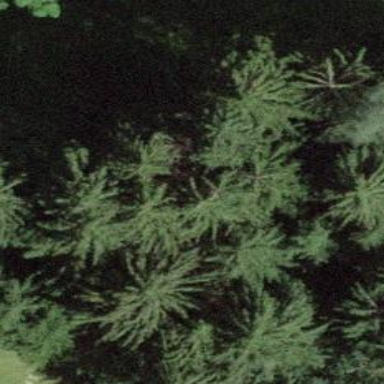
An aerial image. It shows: Mixed leaf-type forest area.